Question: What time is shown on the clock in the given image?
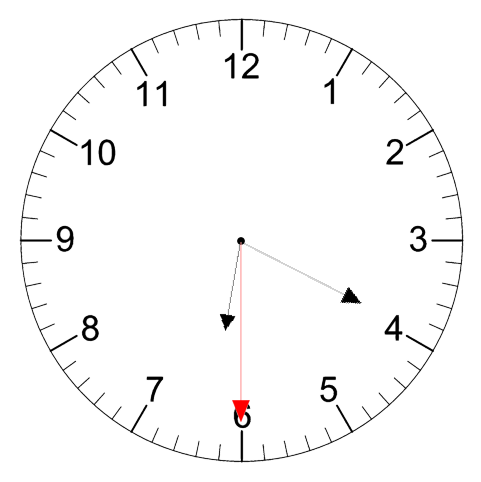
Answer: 06:19:30